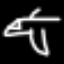
Label: airplane